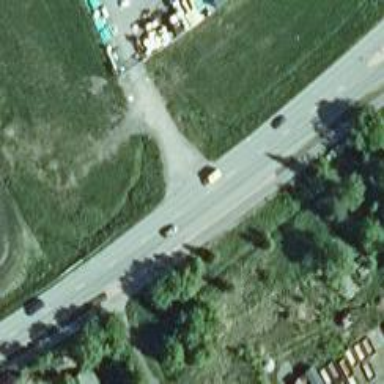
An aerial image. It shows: Secondary road with asphalt surface.